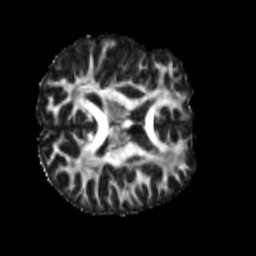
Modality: FA
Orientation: axial
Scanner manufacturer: siemens
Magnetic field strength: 3 T
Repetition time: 4 s
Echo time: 0.0594 s